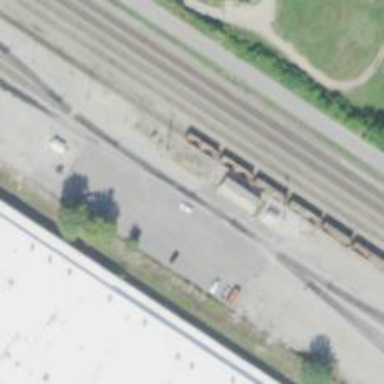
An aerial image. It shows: Railway siding for service.